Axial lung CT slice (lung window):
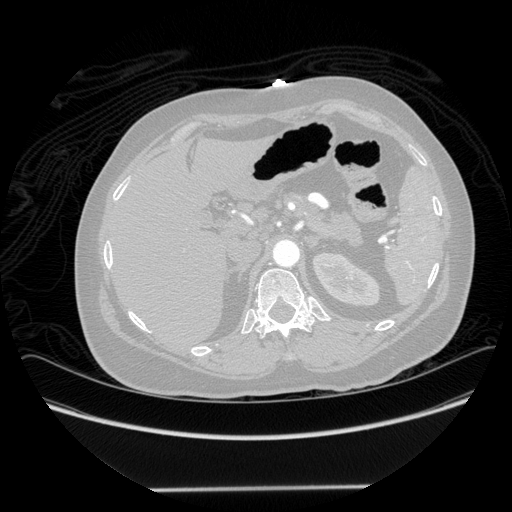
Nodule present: no